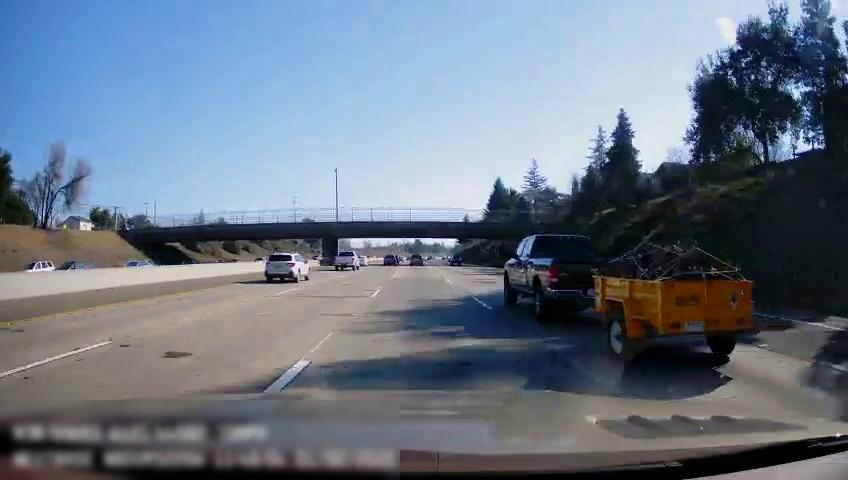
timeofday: Day
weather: Sunny
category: Drivable Space
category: Vehicles | SUV
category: Vehicles | SUV
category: Vehicles | Truck
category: Vehicles | Car
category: Vehicles | Car
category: Vehicles | SUV
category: Vehicles | SUV
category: Vehicles | SUV
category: Vehicles | SUV
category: Vehicles | Other LV
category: Vehicles | Truck
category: Vehicles | Car
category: Lanes | Alternate Lane
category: Lanes | Alternate Lane
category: Lanes | Alternate Lane
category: Lanes | Alternate Lane
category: Lanes | Current Lane
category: Lanes | Alternate Lane